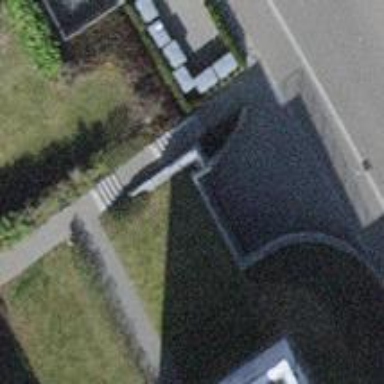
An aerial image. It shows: Parking entrance.